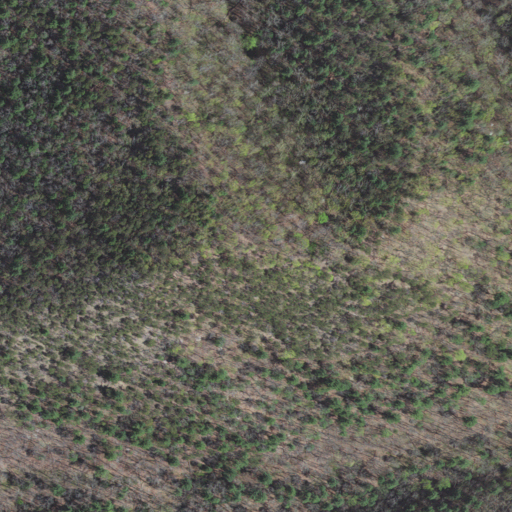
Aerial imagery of mountain in Virginia named Sugarloaf Knob containing mixed forest, deciduous forest, and evergreen forest